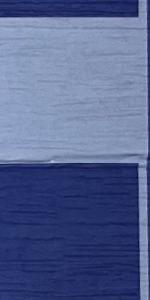
Label: Empty